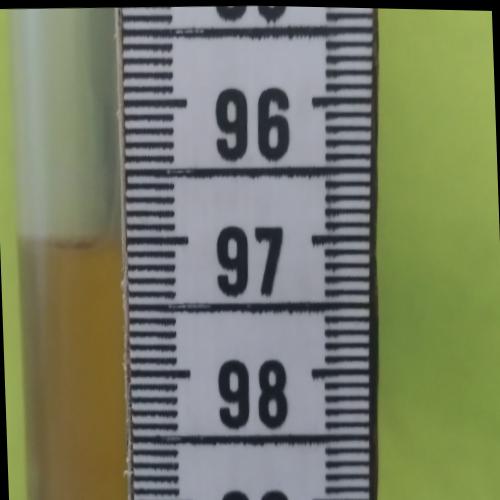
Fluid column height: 97.0 cm